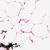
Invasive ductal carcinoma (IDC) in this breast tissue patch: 0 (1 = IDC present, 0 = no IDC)